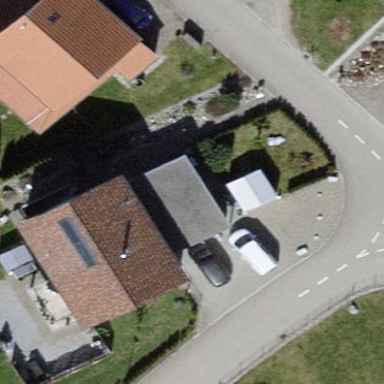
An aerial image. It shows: Garage building.